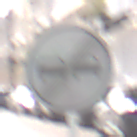
Verkehrszeichen: EndeUeberholverbot
Umgebung: Outdoor, Urban
Tageszeit: MorningAfternoon
Wetter: PartlyCloudy
Licht: Natural
Jahreszeit: NotSpecified
Kontrast: HighContrast